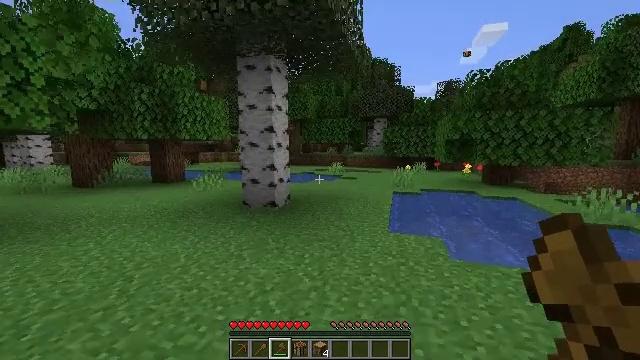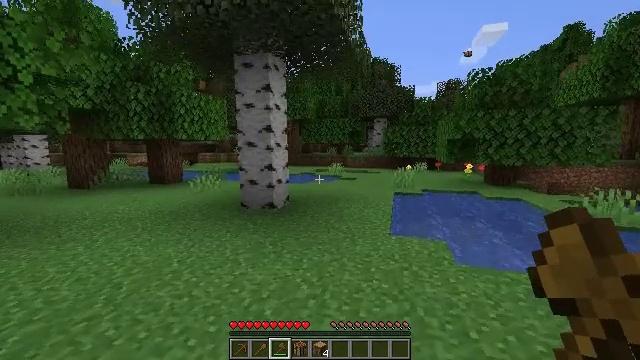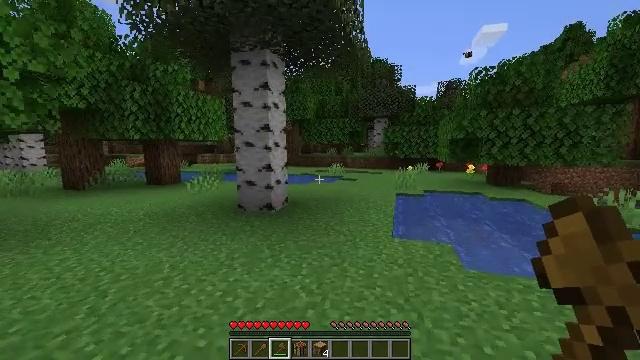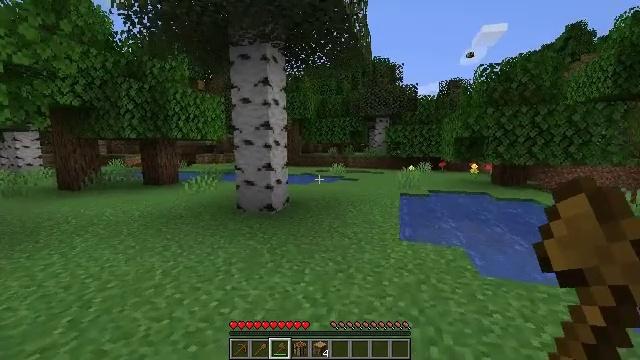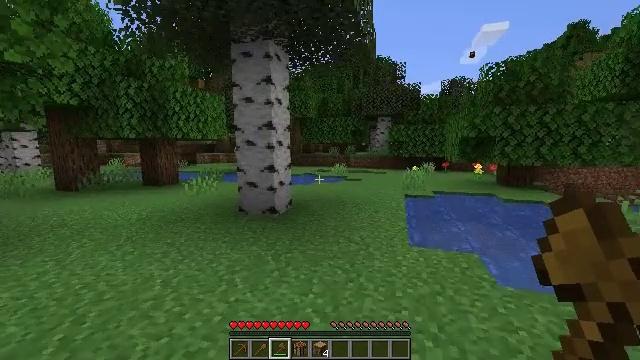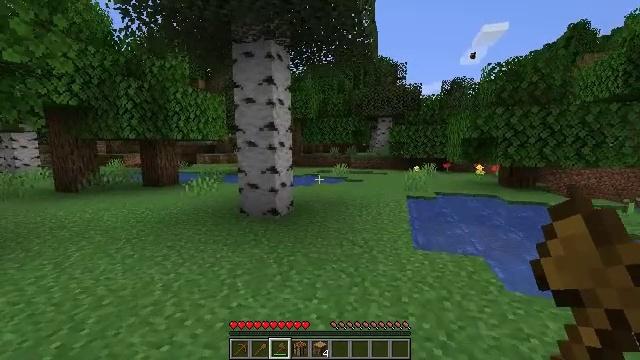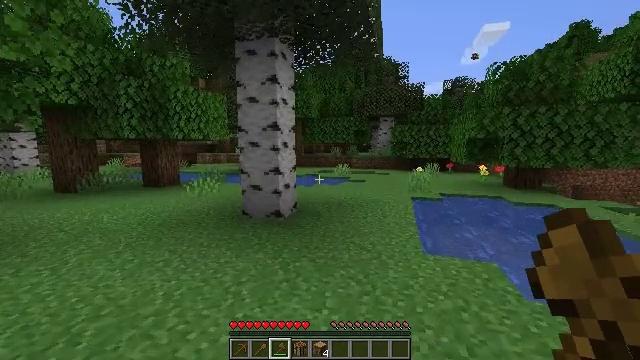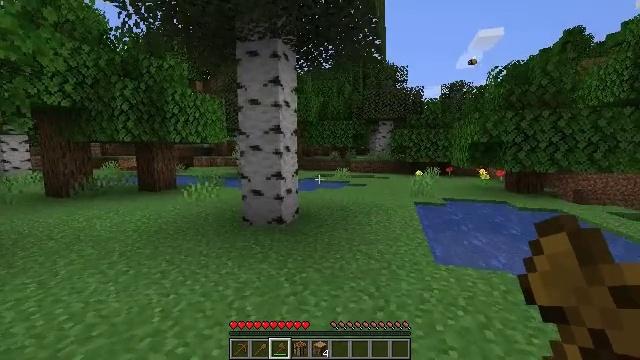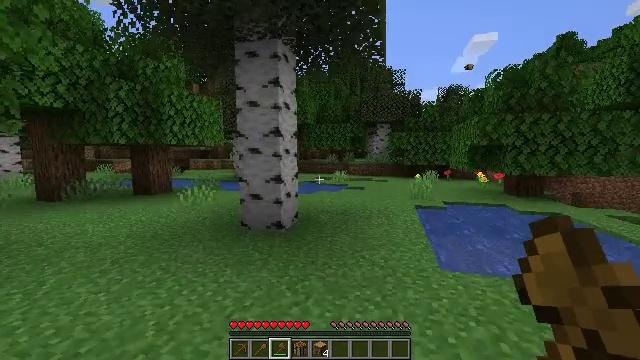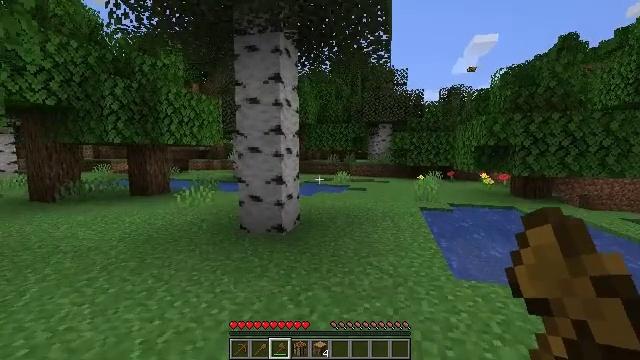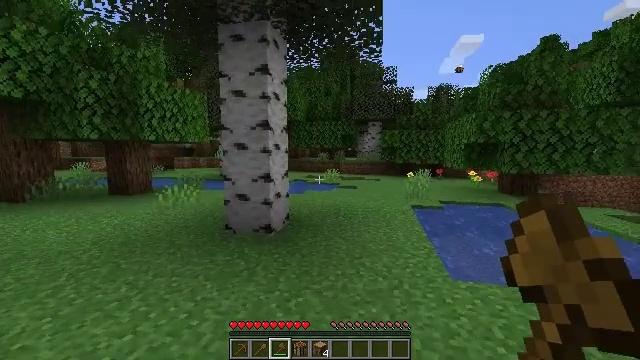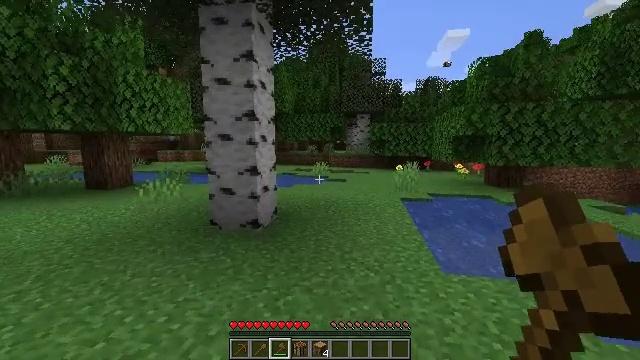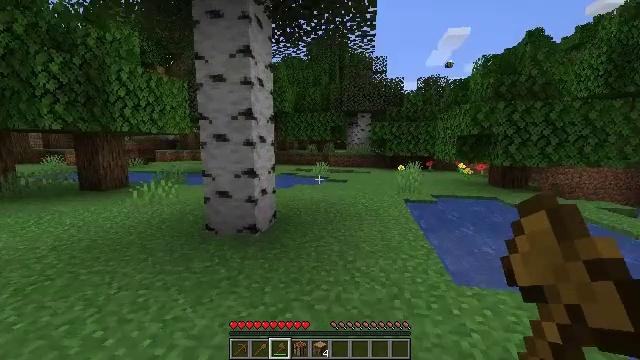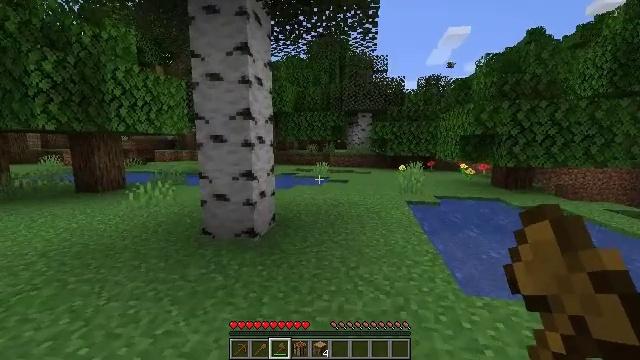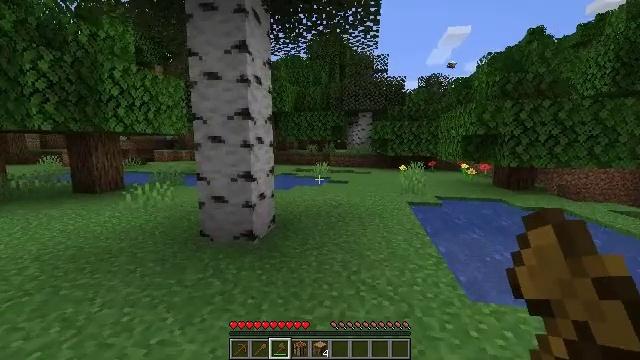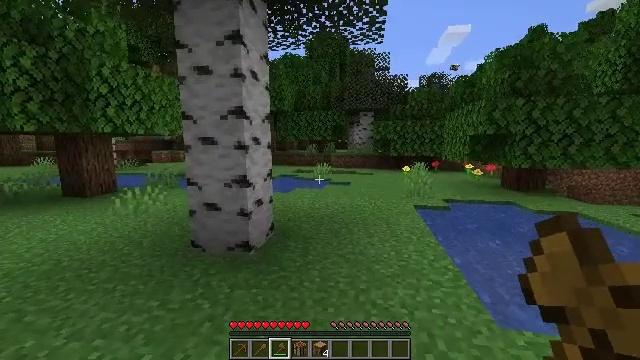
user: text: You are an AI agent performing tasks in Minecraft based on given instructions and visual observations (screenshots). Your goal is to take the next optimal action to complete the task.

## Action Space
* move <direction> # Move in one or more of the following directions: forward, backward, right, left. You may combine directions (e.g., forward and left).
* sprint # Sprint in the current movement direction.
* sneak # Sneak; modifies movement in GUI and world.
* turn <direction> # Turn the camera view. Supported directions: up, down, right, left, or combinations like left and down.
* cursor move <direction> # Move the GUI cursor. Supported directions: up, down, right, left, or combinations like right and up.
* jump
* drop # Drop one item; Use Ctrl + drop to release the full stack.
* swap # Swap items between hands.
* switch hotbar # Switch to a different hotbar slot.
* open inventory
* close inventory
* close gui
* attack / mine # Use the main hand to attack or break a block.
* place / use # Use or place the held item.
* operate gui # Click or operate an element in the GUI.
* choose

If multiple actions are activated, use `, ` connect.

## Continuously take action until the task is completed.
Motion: motion action
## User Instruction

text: Break the tree to get oak logs.
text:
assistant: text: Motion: move forward, attack / mine
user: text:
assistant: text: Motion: move forward, attack / mine
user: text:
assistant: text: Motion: move forward and move left, attack / mine
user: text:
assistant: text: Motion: move forward and move left, attack / mine
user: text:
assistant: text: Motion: move forward and move left, attack / mine
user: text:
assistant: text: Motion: move forward and move left, attack / mine
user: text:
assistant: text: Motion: move forward and move left, attack / mine
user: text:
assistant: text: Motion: move forward, attack / mine
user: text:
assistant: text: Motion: move forward, attack / mine
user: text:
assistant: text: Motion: move forward, turn right, attack / mine
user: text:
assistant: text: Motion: move forward, turn right and down, attack / mine
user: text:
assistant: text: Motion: move forward, attack / mine
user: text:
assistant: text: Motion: move forward, attack / mine
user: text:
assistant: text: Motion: move forward, attack / mine
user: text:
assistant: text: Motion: move forward, attack / mine
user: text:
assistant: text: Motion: move forward, attack / mine
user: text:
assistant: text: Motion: move forward, attack / mine
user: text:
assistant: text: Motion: move forward, attack / mine
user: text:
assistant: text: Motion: move forward, attack / mine
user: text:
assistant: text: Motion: move forward, turn right, attack / mine
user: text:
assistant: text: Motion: move forward, attack / mine
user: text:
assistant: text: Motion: move forward, turn right, attack / mine
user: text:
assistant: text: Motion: move forward, turn right, attack / mine
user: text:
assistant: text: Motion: move forward, attack / mine
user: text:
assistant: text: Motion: move forward, attack / mine
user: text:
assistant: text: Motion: move forward, attack / mine
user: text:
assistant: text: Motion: move forward, attack / mine
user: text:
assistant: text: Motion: move forward, turn right and down, attack / mine
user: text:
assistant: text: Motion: move forward, turn down, attack / mine
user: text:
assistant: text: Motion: move forward, attack / mine